Question: In my android app i want to design a layout exactly like twitter layout with a .
See the following screenshot

Please help me with this. How can i design this layout ?
Forget about background images and top bar. I am requiring 6 images and textviews. In the below image twobirds with Tweets(167), Lists, Mentions, Retweets etc.,
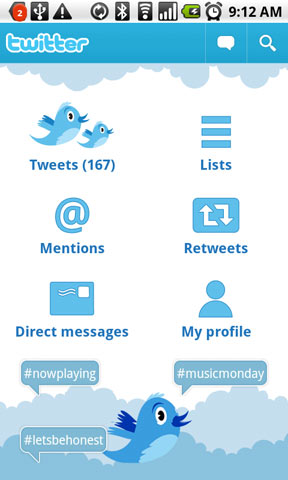
Answer: What you want to do is called a Dashboard pattern.
You can find implementation of ActionBar and Dashboard patterns in <URL>.